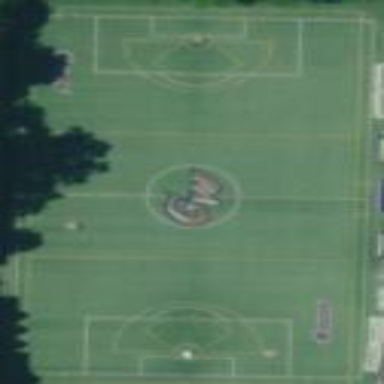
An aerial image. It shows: Turf pitch for leisure land.